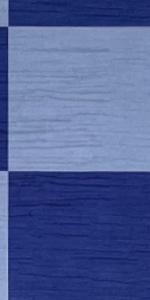
Label: Empty